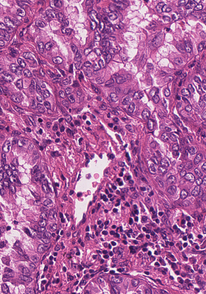
Tumor epithelial tissue: yes
Tumor-associated stroma tissue: yes
Normal tissue: no